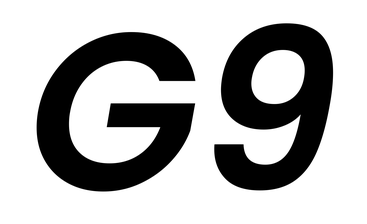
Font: Poppins-SemiBoldItalic